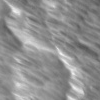
Atmospheric dust classification: not_dusty